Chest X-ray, PA view. Patient: 37 years old, sex F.
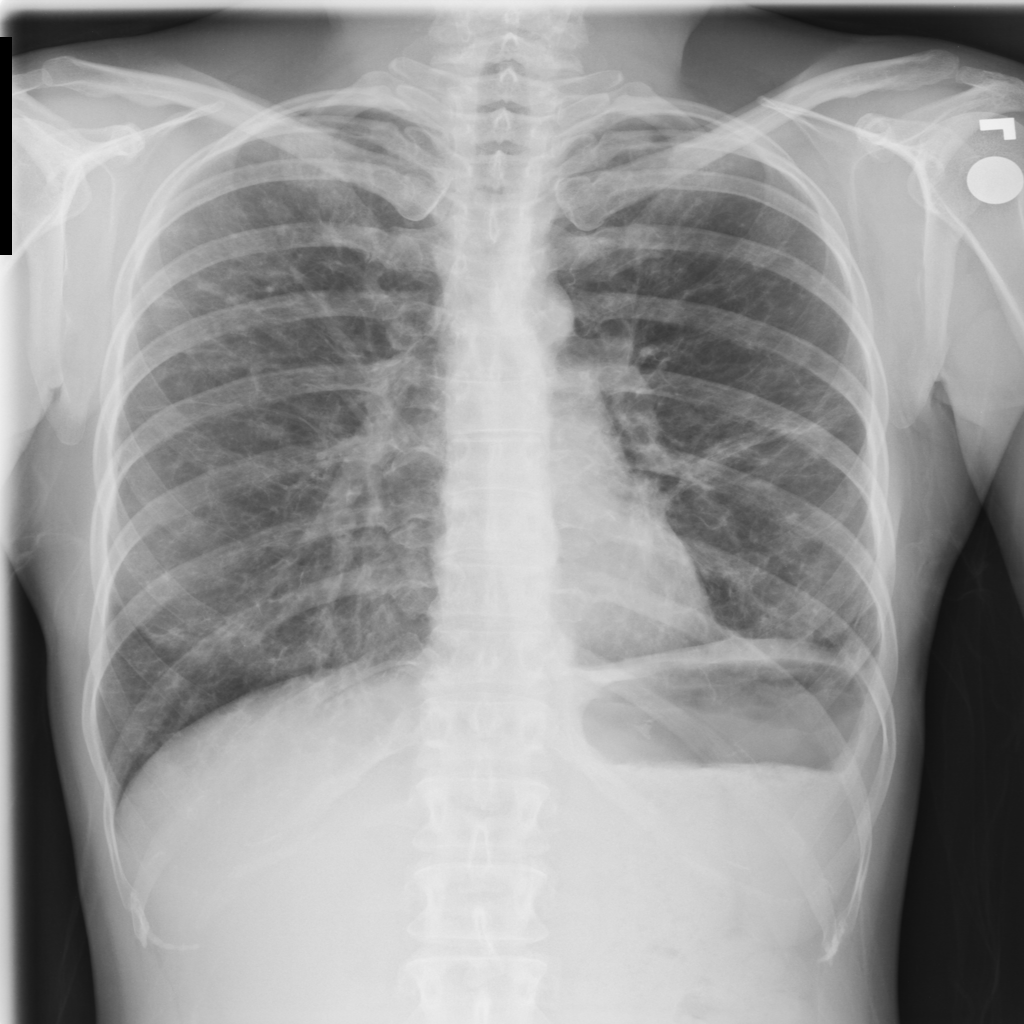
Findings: No Finding